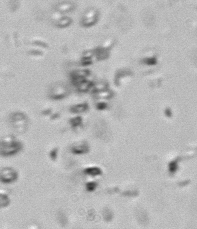
Label: Phaeocystis